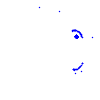
Particle: kaon